Interaction volume radius: 5 \u00c5
Interaction volume height: 10 \u00c5
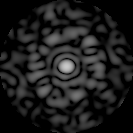
Disorder parameter: 0.8559